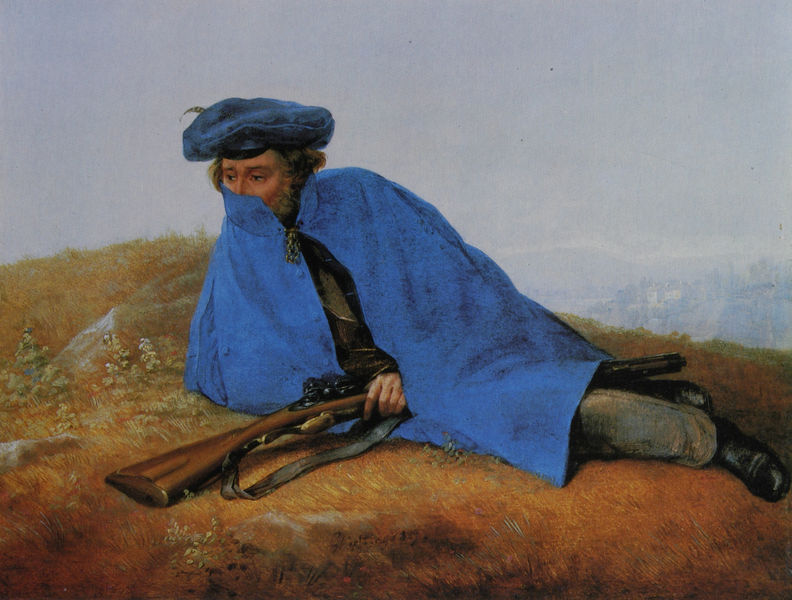
Titel: Auf Vorposten
Künstler: Georg Friedrich Kersting
Standort: Berlin
Institution: Alte Nationalgalerie
Schlagwörter: berg, blau, dunkel, feder, gemälde, hand, himmel, kampf, kopf, mann, schatten, umhang, weiß, wolken, bäume, gelb, landschaft, ocker, stadt, blumen, braun, grau, haar, hell, hintergrund, holz, hut, licht, mund, nase, orange, schwarz, türkis, ausblick, blick, gebäude, gras, rot, tuch, wiese, schleife, anzug, bart, blond, hose, jung, kappe, mütze, augen, gesicht, halten, mensch, samt, stein, steine, bildnis, portrait, porträt, erde, feld, ferne, gräser, horizont, hügel, kalt, natur, weite, sträucher, boden, figur, gewand, haare, mantel, stoff, adel, person, pflanzen, kontrast, locken, traurig, kopfbedeckung, füße, liegen, schuhe, berge, dunst, farbe, nebel, herbst, winter, angst, krieg, querformat, nachdenklich, warten, liegend, grashalme, bedeckt, moos, barrett, seite, militär, soldat, waffe, verbergen, wartend, stiefel, welk, jagd, barett, mensche, jäger, gewehr, müde, versteck, flinte, schirmmütze, abzug, bebunden, cape, frieren, gelagert, gewehrkolben, im freien, jahreszeit, kaliber, posten, schrotflinte, schütze, umhüllt, verhüllt, verstecken, überkreuzen, ausruhen, gefallen, tassel, hhut, auucblick